Field crop: maize
Growth stage: 2
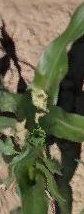
Species: maize